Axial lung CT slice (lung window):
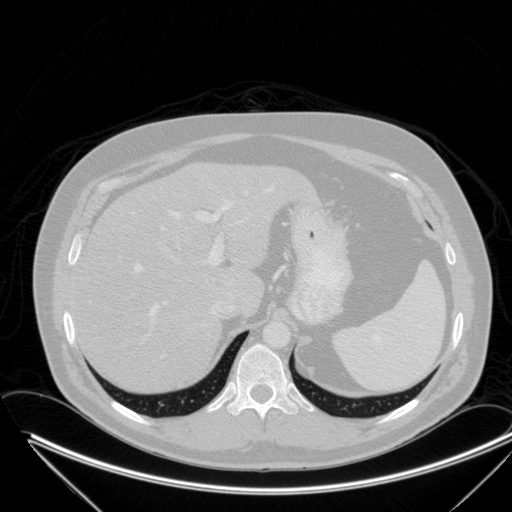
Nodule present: no